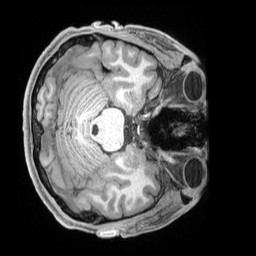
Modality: T1w
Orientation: axial
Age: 25
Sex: male
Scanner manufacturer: siemens
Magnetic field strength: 3 T
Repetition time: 2.4 s
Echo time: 0.00226 s